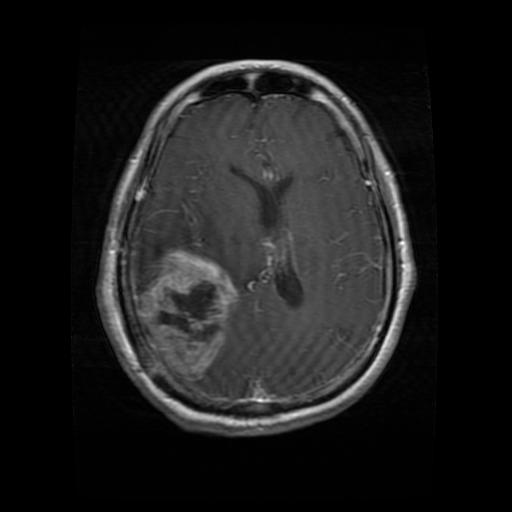
Label: glioma